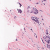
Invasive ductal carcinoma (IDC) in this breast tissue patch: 1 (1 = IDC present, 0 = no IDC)